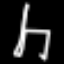
Label: chair